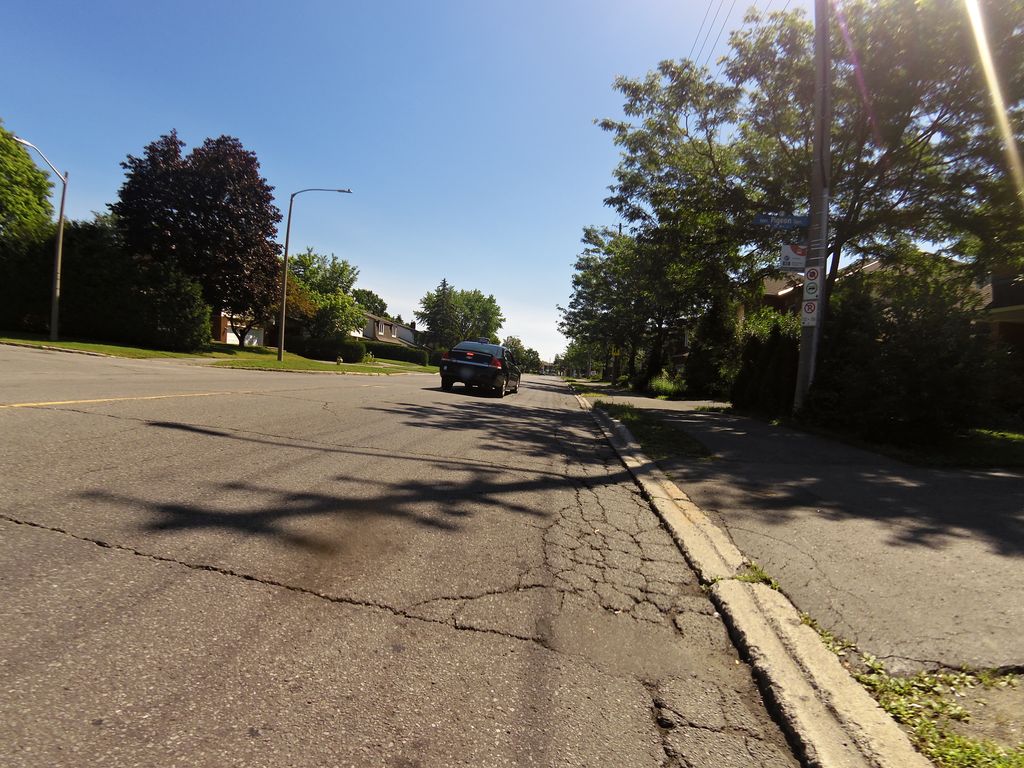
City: ottawa-gatineau